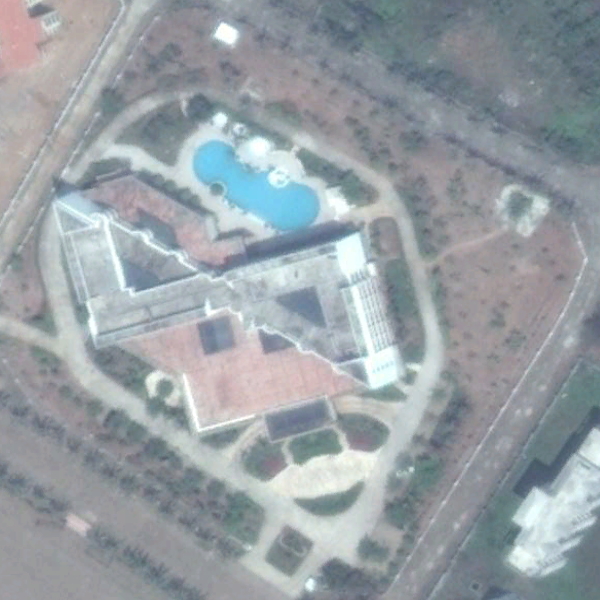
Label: Resort